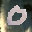
Label: 0